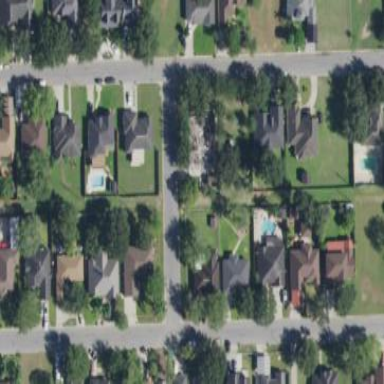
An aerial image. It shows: Residential area within neighborhood.